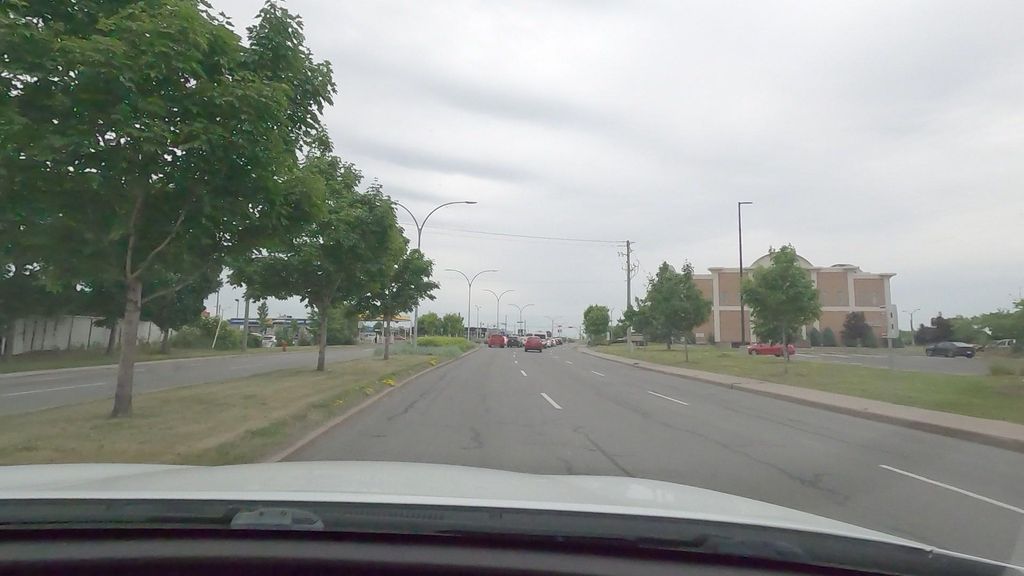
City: montreal